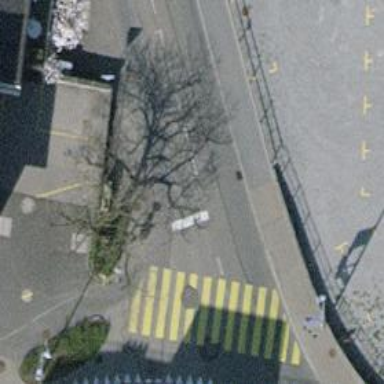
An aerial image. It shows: Asphalt sidewalk along the footway.